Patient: sex M, age 61
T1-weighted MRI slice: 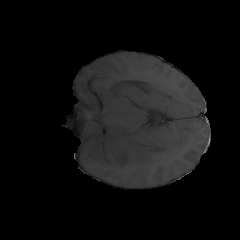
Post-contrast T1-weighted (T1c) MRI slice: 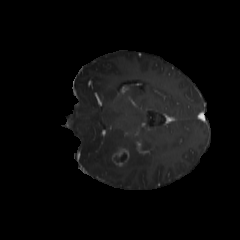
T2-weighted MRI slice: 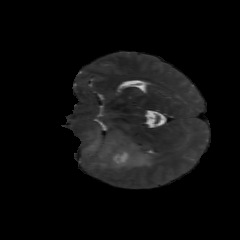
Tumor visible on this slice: yes
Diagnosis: Glioblastoma, IDH-wildtype
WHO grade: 4